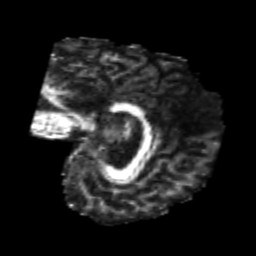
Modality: FA
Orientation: sagittal
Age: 23
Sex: female
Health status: healthy
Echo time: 0.074 s